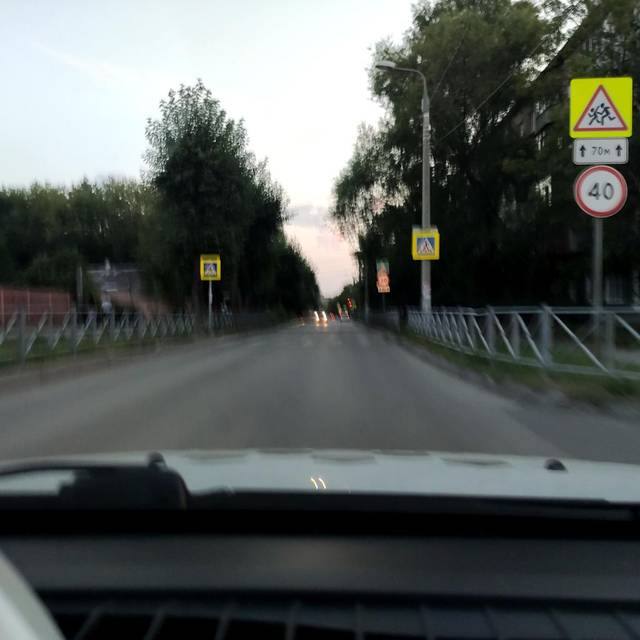
Region: Russia
Coordinates: 57.987, 56.197